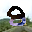
Label: 8